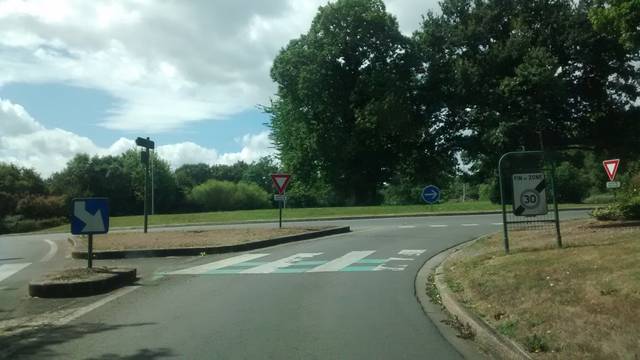
Region: France
Coordinates: 48.124, -1.62